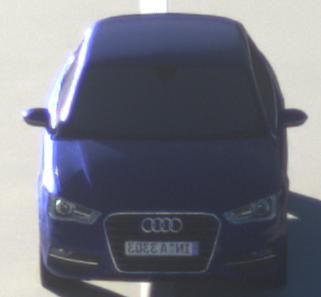
Make: Audi
Model: A3 1.2 TFSI
Detailed model: A3 (8V)
Model produced from: 2013/02
Model produced until: 2014/05
Doors: 3
Color: blue
Road condition: dry road
Daytime: sunrise or sunset
Contrast: high contrast